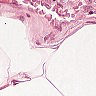
Metastatic tissue present: no